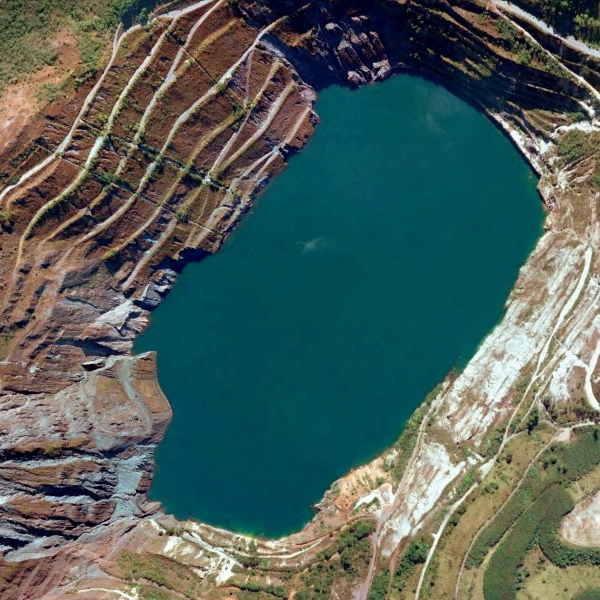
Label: Pond